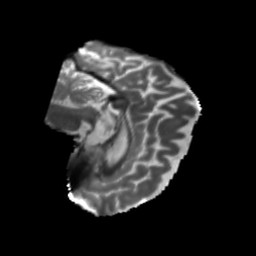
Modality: T2w
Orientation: sagittal
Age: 56
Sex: female
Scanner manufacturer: siemens
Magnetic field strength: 3 T
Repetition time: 5.25 s
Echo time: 0.08 s